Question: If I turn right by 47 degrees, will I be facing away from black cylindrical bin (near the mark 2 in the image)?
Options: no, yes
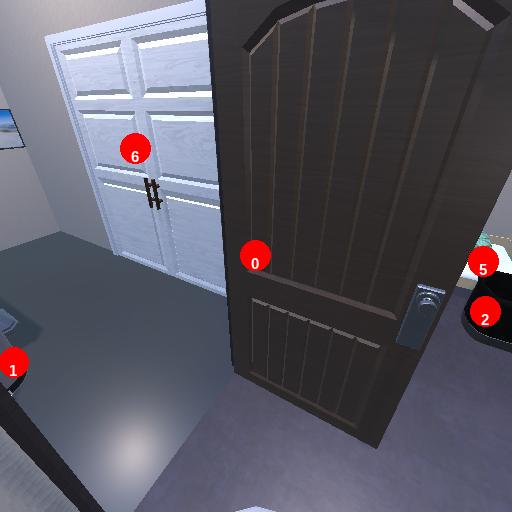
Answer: no